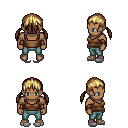
a pixel art fantasy rpg character, male body template, human, dark skin, brown pirate shirt, teal pants, blonde twin-tailed hairstyle, cloth bracers, white slippers, four views (front, back, left, right), 2x2 character sprite sheet, small pixel art, hard edges, no anti-aliasing